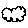
Label: cloud